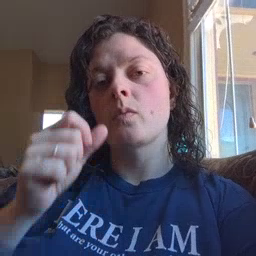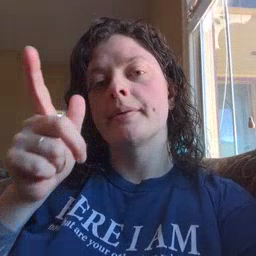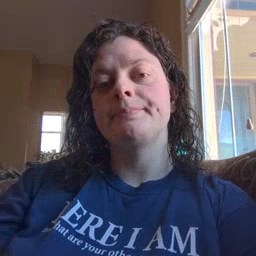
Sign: wake